Question: I am using ie 8.
I have the following CSS where I want to show the border for the outer table, but not the table nested inside one of the cells;
'''
table#ScheduledLeaveCalendar
{
table-layout:fixed;
}
/* Calendar that shows annual leave */
#ScheduledLeaveCalendar
{
border-collapse:collapse;
}
#ScheduledLeaveCalendar td, #ScheduledLeaveCalendar th
{
font-size:0.8em;
border:1px solid #2906A6; /* dark blue */
}
#ScheduledLeaveCalendar th
{
width:30px;
font-size:0.9em;
text-align:center;
padding:5px 3px 4px 3px;
padding-top:5px;
padding-bottom:4px;
background-color:#6640EE; /* blue */
color:#ffffff;
}
#ScheduledLeaveCalendar td
{
padding: 0px;
margin: 0px;
}
#ScheduledLeaveCalendar table
{
border-collapse: collapse;
border: 0px;
margin: 0px;
padding: 0px;
}
'''
This CSS gives me

The Markup is;
'''
<table id="ScheduledLeaveCalendar">
<tr>
<th colspan="2"></th>
<th colspan="6">Oct 2011</th>
<th colspan="1"></th>
</tr>
<tr>
<th>F</th><th></th><th>M</th><th>T</th><th>W</th><th>T</th><th>F</th><th></th><th>M</th>
</tr>
<tr>
<th>14</th><th></th><th>17</th><th>18</th><th>19</th><th>20</th><th>21</th><th></th><th>24</th>
</tr>
<tr>
<td class="StandardCellHeight&#32;DefaultColour"></td>
<td class="StandardCellHeight&#32;DefaultColour"></td>
<td><table border="0" cellpadding="0" cellspacing="0" height="100%" width="100%"><tr><td />
<td class="StandardCellHeight&#32;AnnualLeaveColour" />
</tr></table></td>
<td><table border="0" cellpadding="0" cellspacing="0" height="100%" width="100%"><tr><td class="StandardCellHeight&#32;AnnualLeaveColour" />
<td />
</tr></table></td>
<td class="StandardCellHeight&#32;DefaultColour"></td>
<td class="StandardCellHeight&#32;DefaultColour"></td>
<td class="StandardCellHeight&#32;DefaultColour"></td>
<td class="StandardCellHeight&#32;DefaultColour"></td>
<td class="StandardCellHeight&#32;DefaultColour"></td>
</tr>
</table>
'''
See <URL>
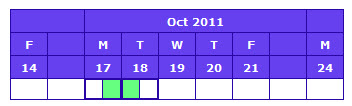
Answer: Simply add another line to remove the border from the nested table td.
'''
#ScheduledLeaveCalendar table td {border:none}
'''
<URL>